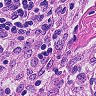
Metastatic tissue present: no